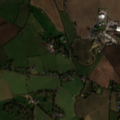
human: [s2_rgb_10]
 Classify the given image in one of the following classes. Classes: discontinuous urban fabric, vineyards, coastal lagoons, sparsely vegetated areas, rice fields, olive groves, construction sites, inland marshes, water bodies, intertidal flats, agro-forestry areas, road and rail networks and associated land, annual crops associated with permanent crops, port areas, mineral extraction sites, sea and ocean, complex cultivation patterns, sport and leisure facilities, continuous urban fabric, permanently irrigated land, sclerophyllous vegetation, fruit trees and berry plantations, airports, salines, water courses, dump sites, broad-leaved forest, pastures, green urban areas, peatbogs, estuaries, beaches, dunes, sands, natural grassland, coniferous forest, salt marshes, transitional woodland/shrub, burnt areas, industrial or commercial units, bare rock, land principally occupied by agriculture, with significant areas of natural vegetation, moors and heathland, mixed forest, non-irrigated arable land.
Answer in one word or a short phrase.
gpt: non-irrigated arable land, pastures